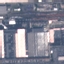
Label: Industrial